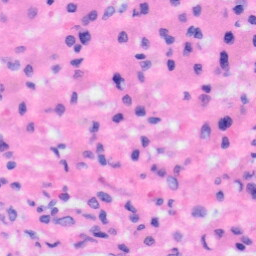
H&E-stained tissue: Liver